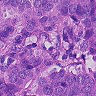
Metastatic tissue present: yes